Question: I'm writing some image processing code, and I'm pulling out the GPS coordinates, however they are in some sort of integer array that I can't figure out how to convert to Degree/Minute/Second or Decimal form.
'''
Lat: (38,0,0,0,1,0,0,0,54,0,0,0,1,0,0,0,168,73,5,0,16,39,0,0)
Lng: (77,0,0,0,1,0,0,0,2,0,0,0,1,0,0,0,60,122,0,0,16,39,0,0)
'''
According to windows the D/M/S version of this is:

VB.NET code would be most helpful but I could probably convert it from any language.
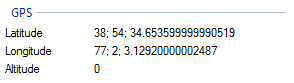
Answer: Here is code that works in C# using .NET calls (should be trivial to do in VB)
'''
Double deg = (Double)BitConverter.ToInt32(data,0)/ BitConverter.ToInt32(data,4);
Double min = (Double)BitConverter.ToInt32(data,8)/ BitConverter.ToInt32(data,12);
Double sec = (Double)BitConverter.ToInt32(data,16)/ BitConverter.ToInt32(data,20);
'''
The format is documented here <URL>